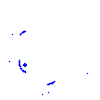
Particle: proton